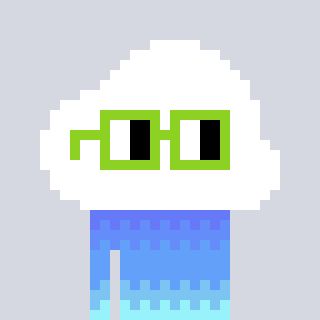
a pixel art character with square light green glasses, a cloud-shaped head and a peachy-colored body on a cool background